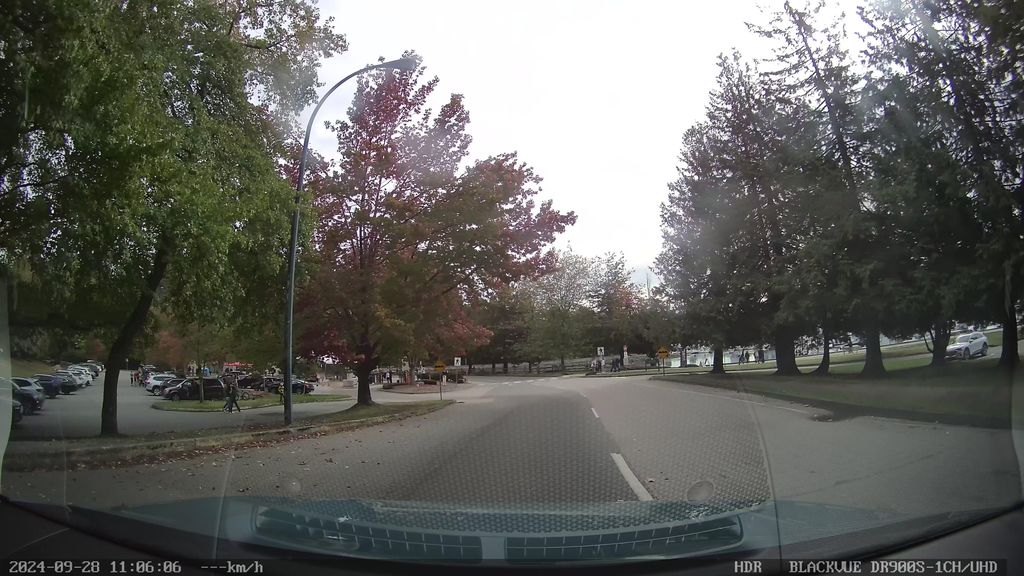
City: vancouver